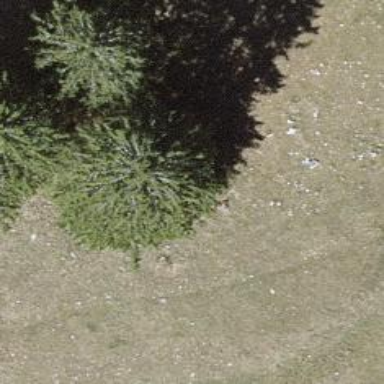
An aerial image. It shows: Needle-leaved tree in natural setting.